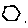
Label: hexagon